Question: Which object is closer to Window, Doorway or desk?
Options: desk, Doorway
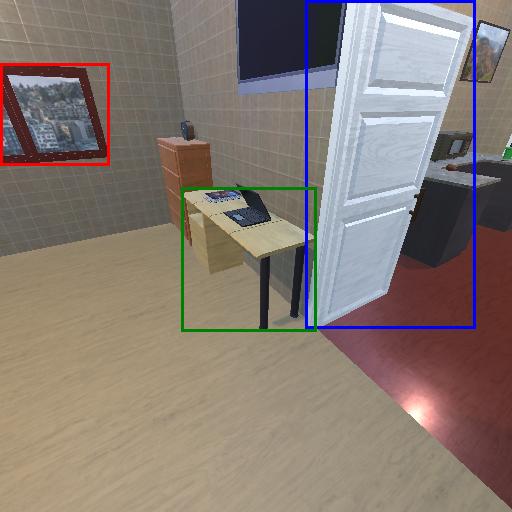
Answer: desk